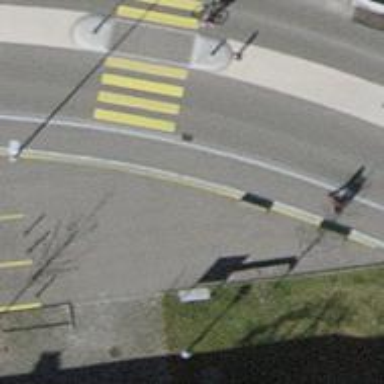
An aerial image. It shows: Asphalt sidewalk along the footway.